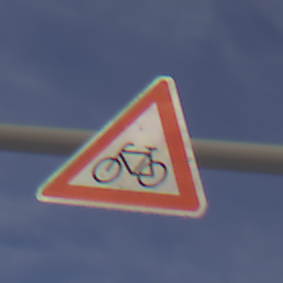
Verkehrszeichen: RadverkehrRechts
Umgebung: Outdoor, Suburban
Tageszeit: MorningAfternoon
Wetter: PartlyCloudy
Licht: Natural
Jahreszeit: NotSpecified
Kontrast: HighContrast